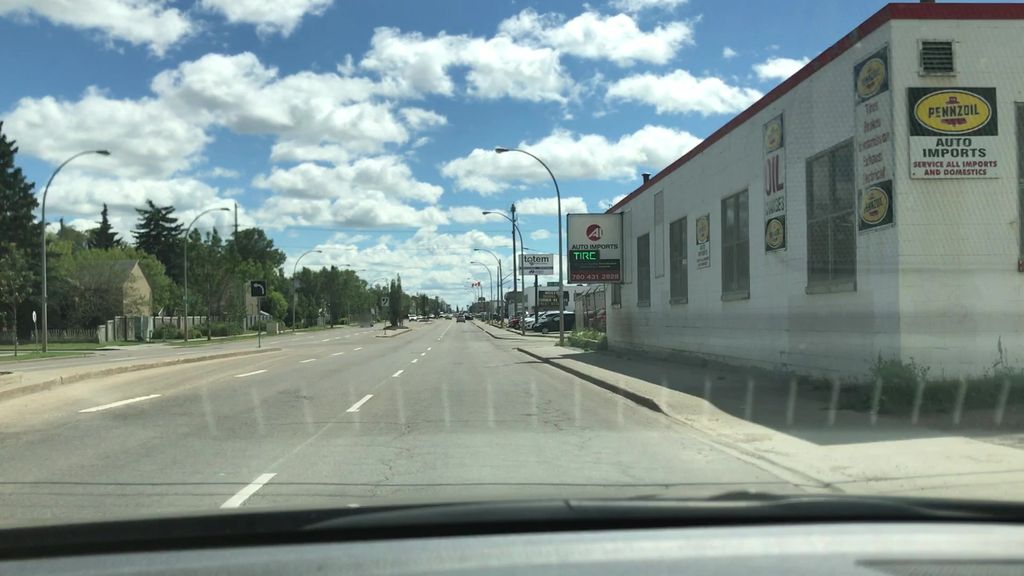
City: edmonton